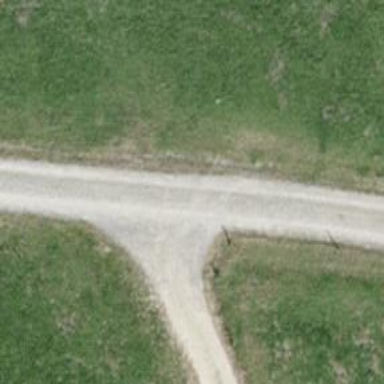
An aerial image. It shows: Track with grade 2 gravel surface.